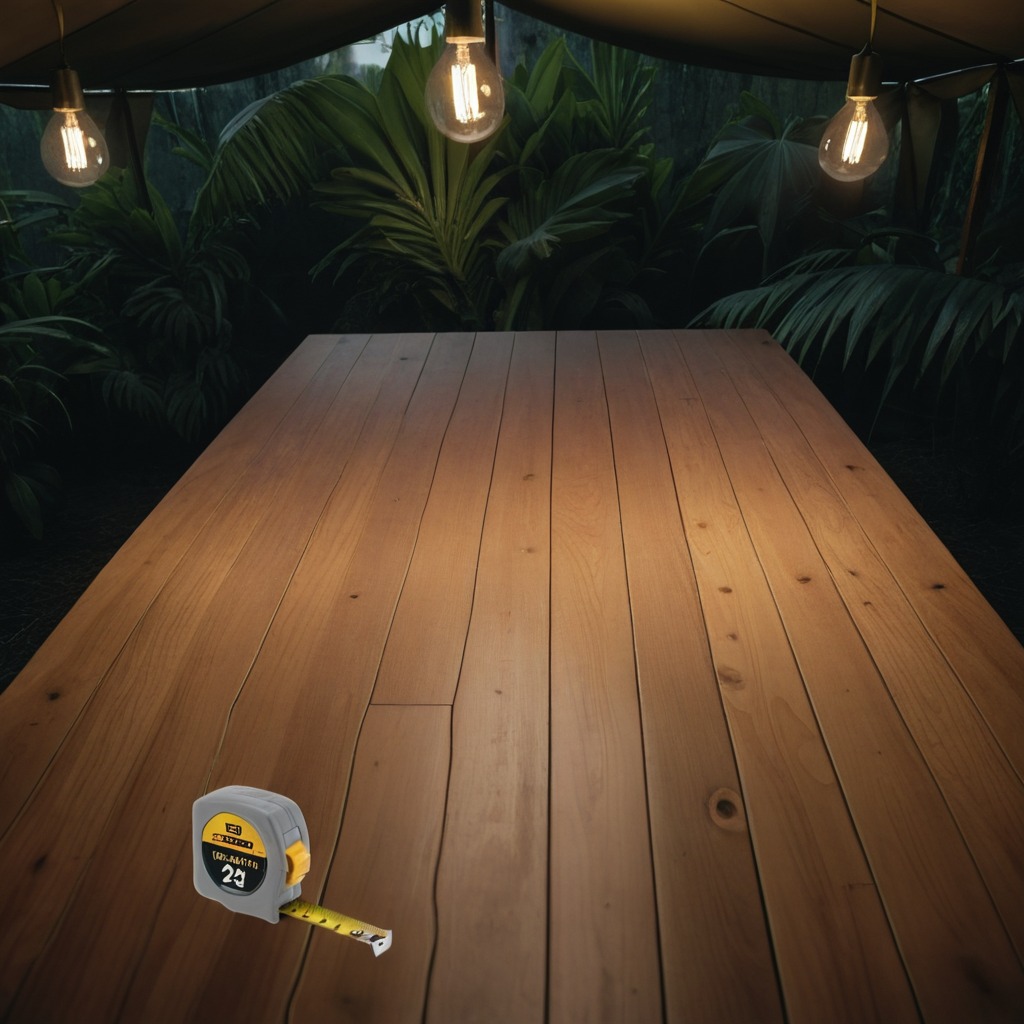
A measuring tape lies on the wooden table.